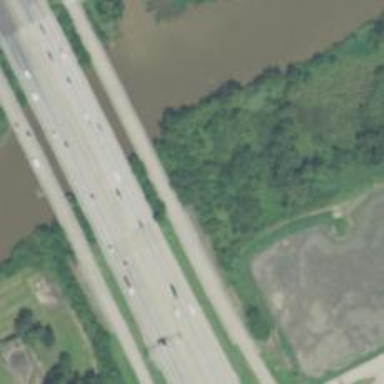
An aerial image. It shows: There is secondary road bridge with frontage road.